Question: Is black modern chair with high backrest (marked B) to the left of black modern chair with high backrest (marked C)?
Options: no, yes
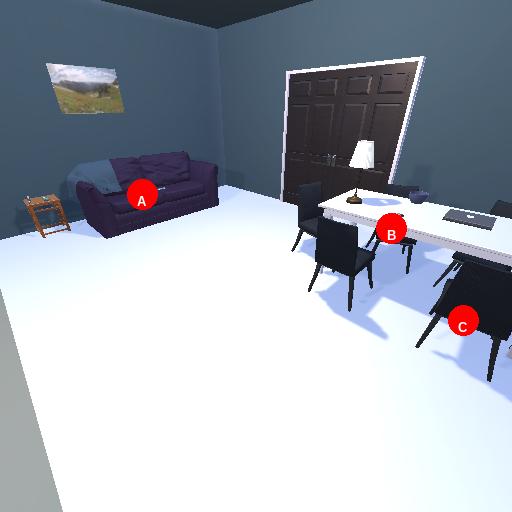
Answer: no